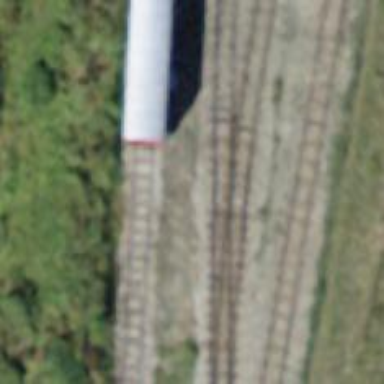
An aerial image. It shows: Preserved narrow-gauge railway in service yard.